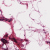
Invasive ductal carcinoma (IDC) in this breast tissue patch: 0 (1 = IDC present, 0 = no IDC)